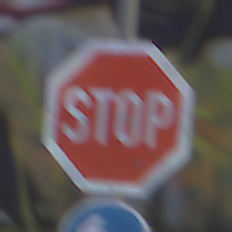
Verkehrszeichen: Stop
Zusatzzeichen unten: VorgeschriebeneFahrtrichtungLinks
Umgebung: Outdoor, Urban
Tageszeit: MorningAfternoon
Wetter: PartlyCloudy
Licht: Natural
Jahreszeit: NotSpecified
Kontrast: LowContrast